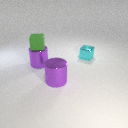
small green rubber cube above large purple metal cylinder